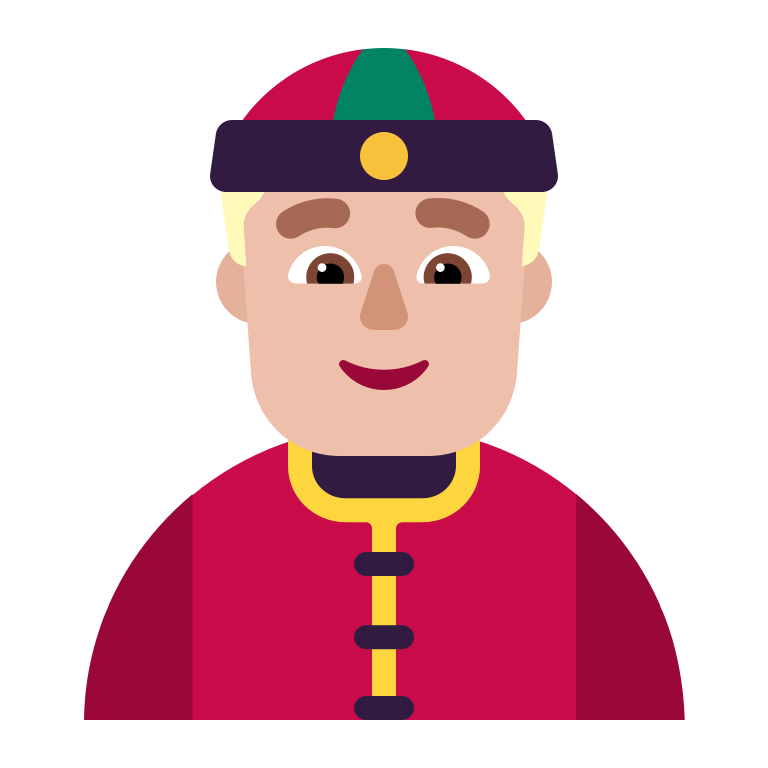
person with skullcap flat  light